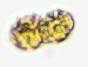
Label: Margalefidinium